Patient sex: M
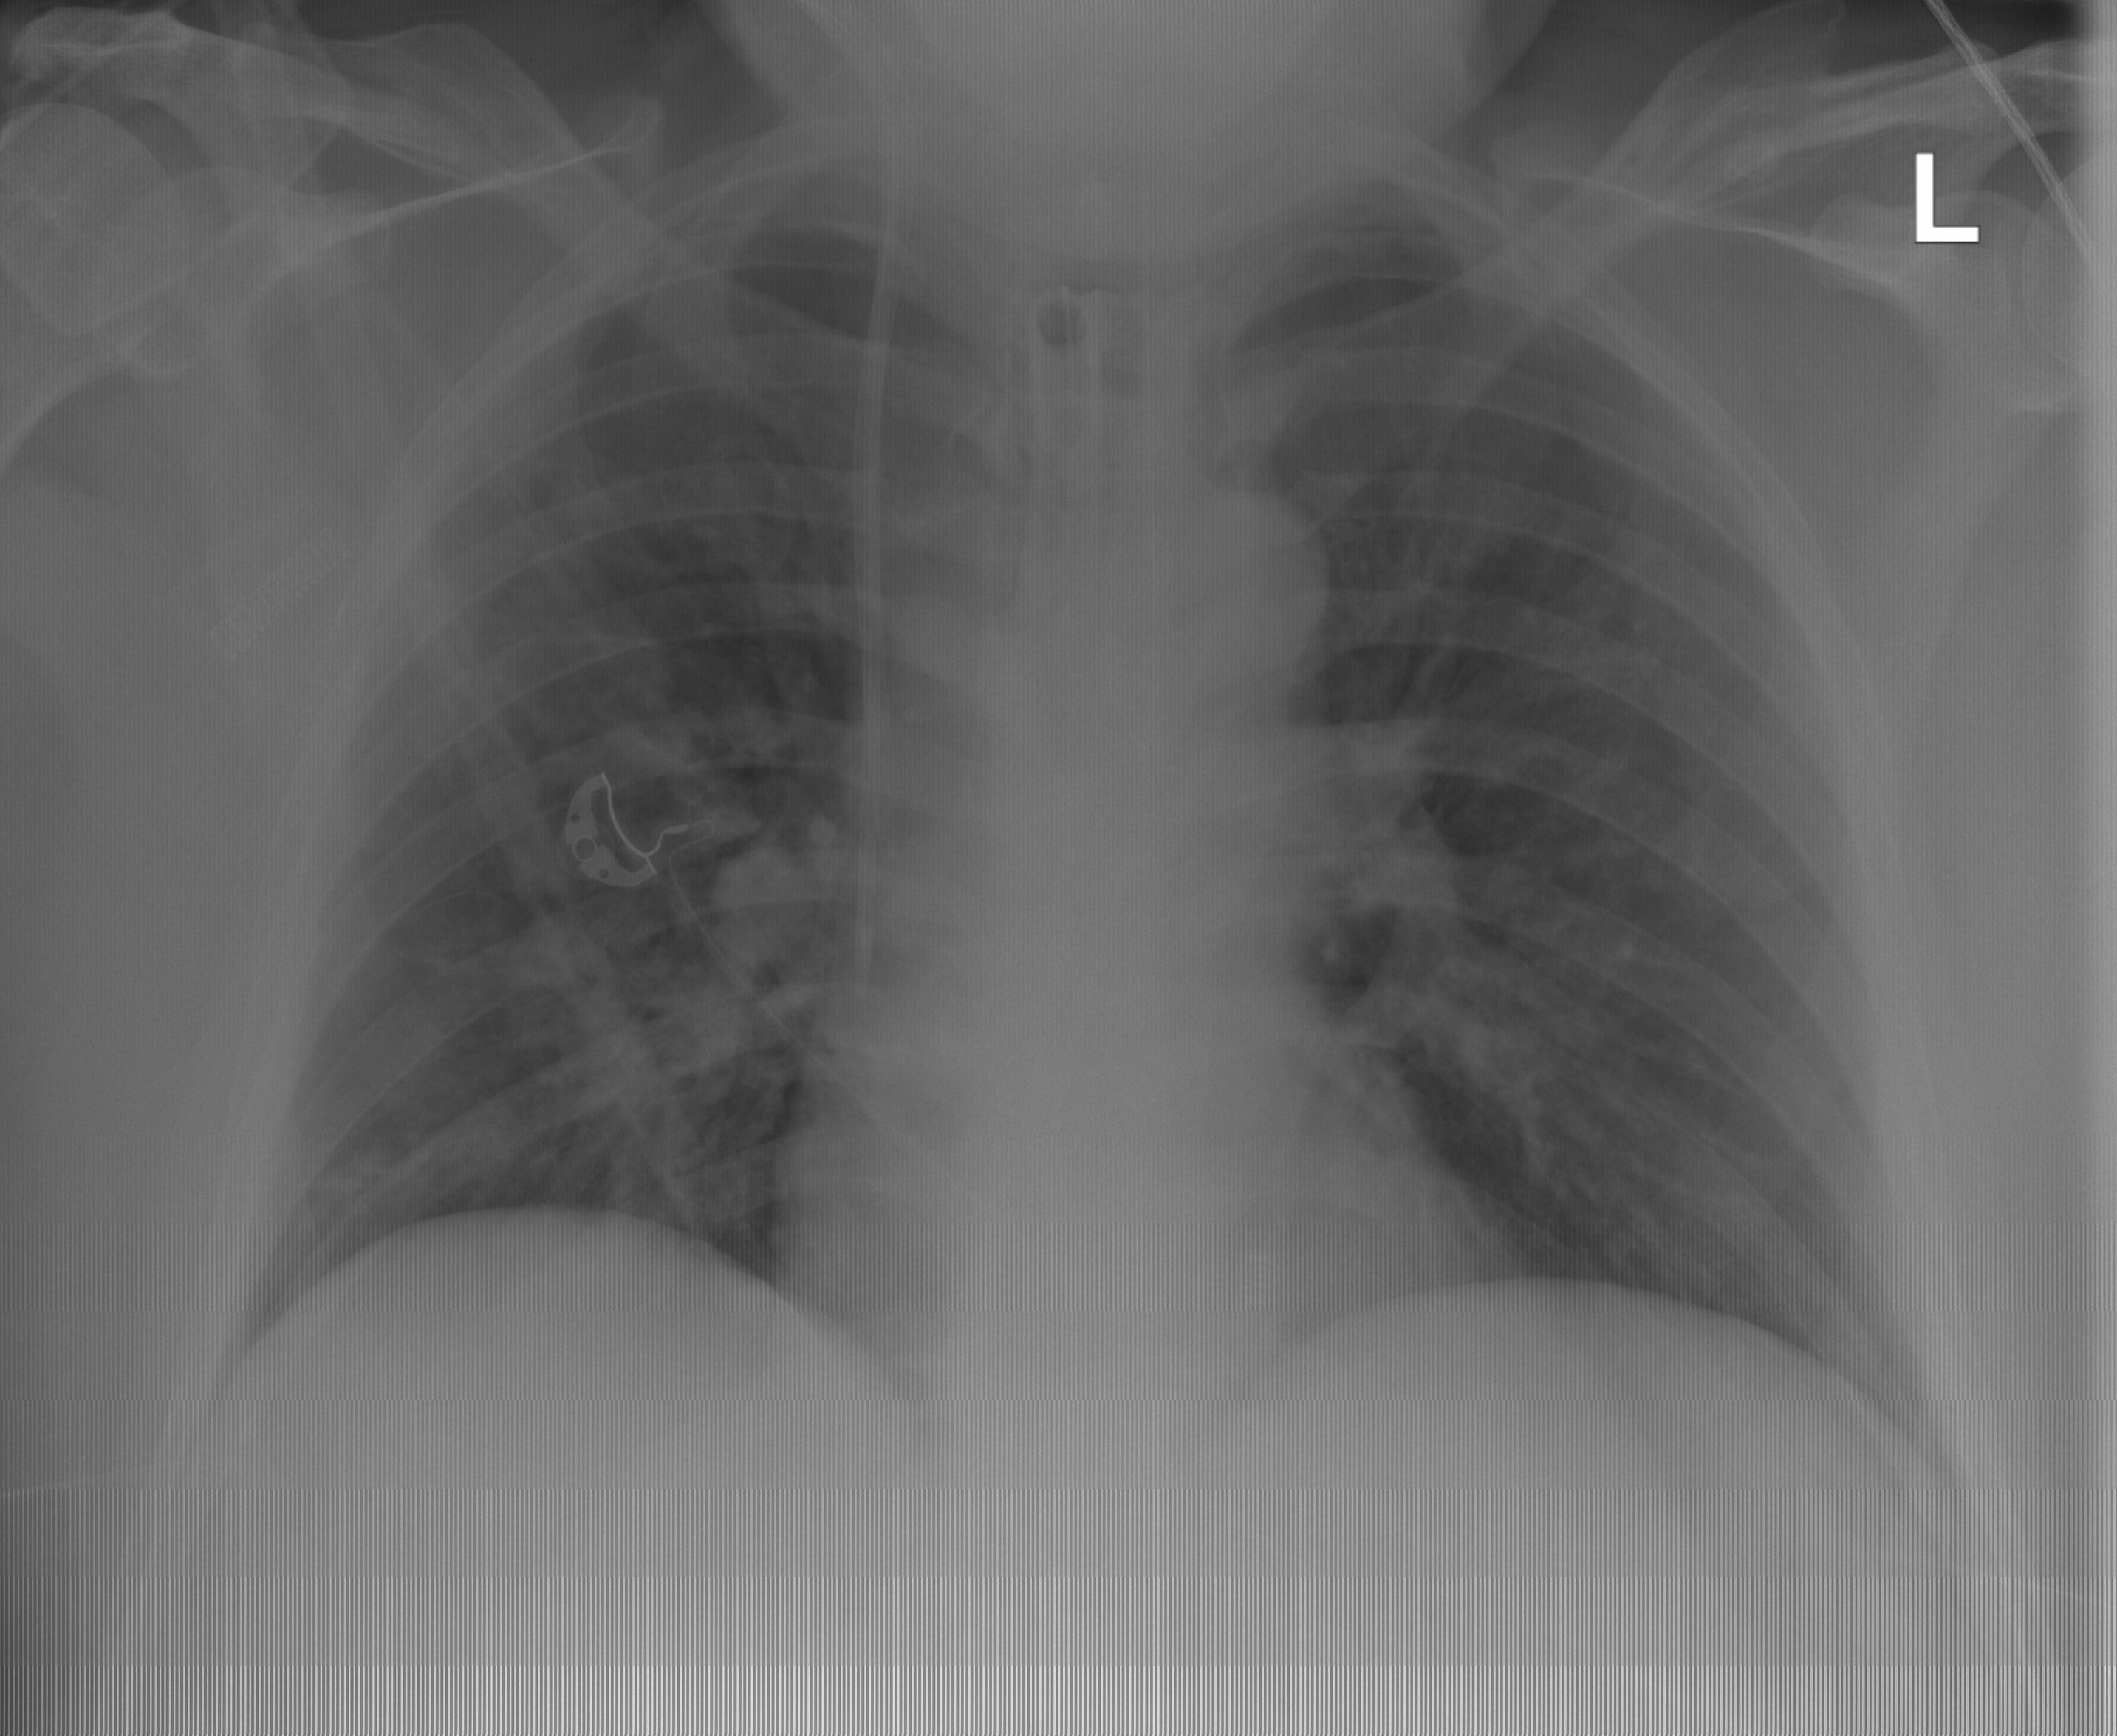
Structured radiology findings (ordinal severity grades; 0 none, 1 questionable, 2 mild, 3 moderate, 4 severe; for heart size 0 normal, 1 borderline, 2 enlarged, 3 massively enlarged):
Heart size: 0
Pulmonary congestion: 0
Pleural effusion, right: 0
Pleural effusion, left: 0
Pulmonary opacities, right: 2
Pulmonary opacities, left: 2
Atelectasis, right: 2
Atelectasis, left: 2